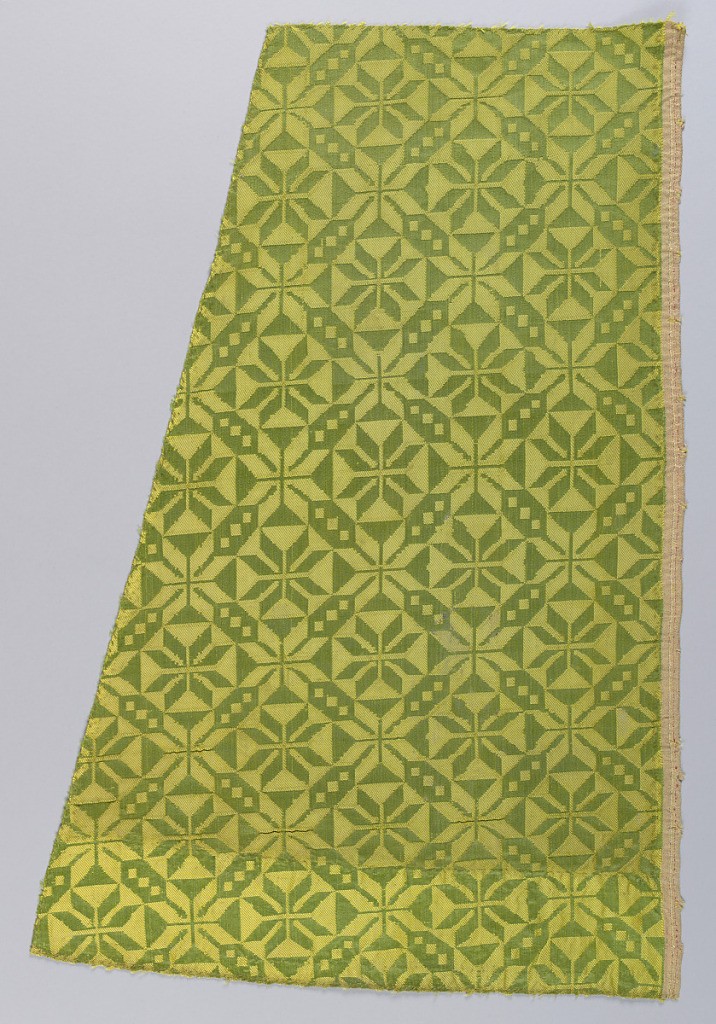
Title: Fragment
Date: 17th century
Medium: silk Technique: 6&1 satin plus 1\6 twill
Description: Star motif in green and gold. Selvage at one side.